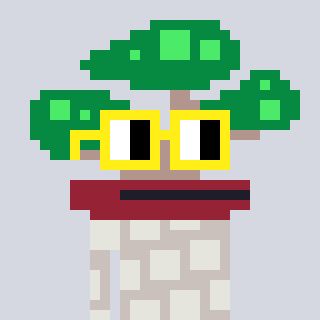
a pixel art character with square yellow glasses, a bonsai-shaped head and a foggrey-colored body on a cool background